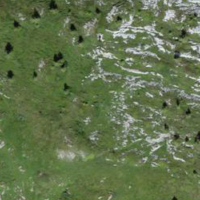
EUNIS habitat code: 23
Species observed at this site:
Melanargia galathea